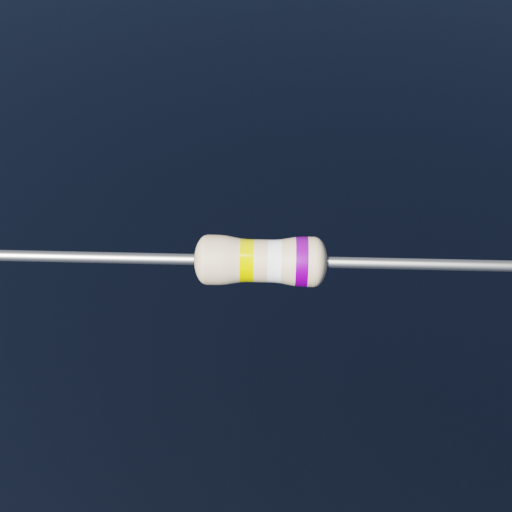
Resistor colour bands (in order): yellow, white, violet